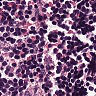
Metastatic tissue present: no